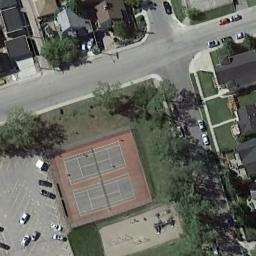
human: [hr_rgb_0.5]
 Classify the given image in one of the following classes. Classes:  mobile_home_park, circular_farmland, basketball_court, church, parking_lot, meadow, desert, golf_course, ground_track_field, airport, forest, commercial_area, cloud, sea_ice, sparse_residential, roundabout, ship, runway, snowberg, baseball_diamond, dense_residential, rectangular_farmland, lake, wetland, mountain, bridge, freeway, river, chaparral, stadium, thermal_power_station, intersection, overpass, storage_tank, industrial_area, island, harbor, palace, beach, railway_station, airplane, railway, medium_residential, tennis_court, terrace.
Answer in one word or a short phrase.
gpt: tennis_court